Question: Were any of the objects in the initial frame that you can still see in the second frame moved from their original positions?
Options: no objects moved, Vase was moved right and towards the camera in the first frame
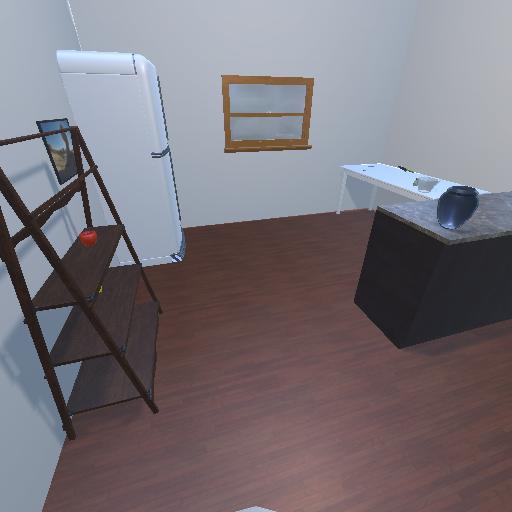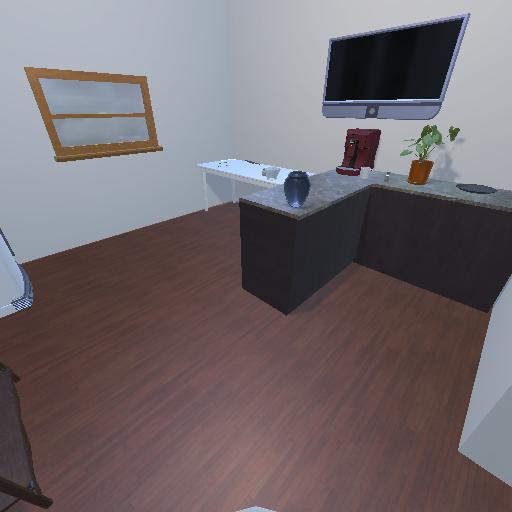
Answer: no objects moved